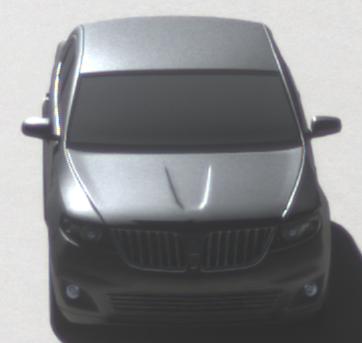
Make: Lincoln
Model: MKS
Detailed model: -
Model produced from: 2008
Model produced until: 2011
Doors: 4
Color: gray
Road condition: dry road
Daytime: morning or afternoon
Contrast: high contrast